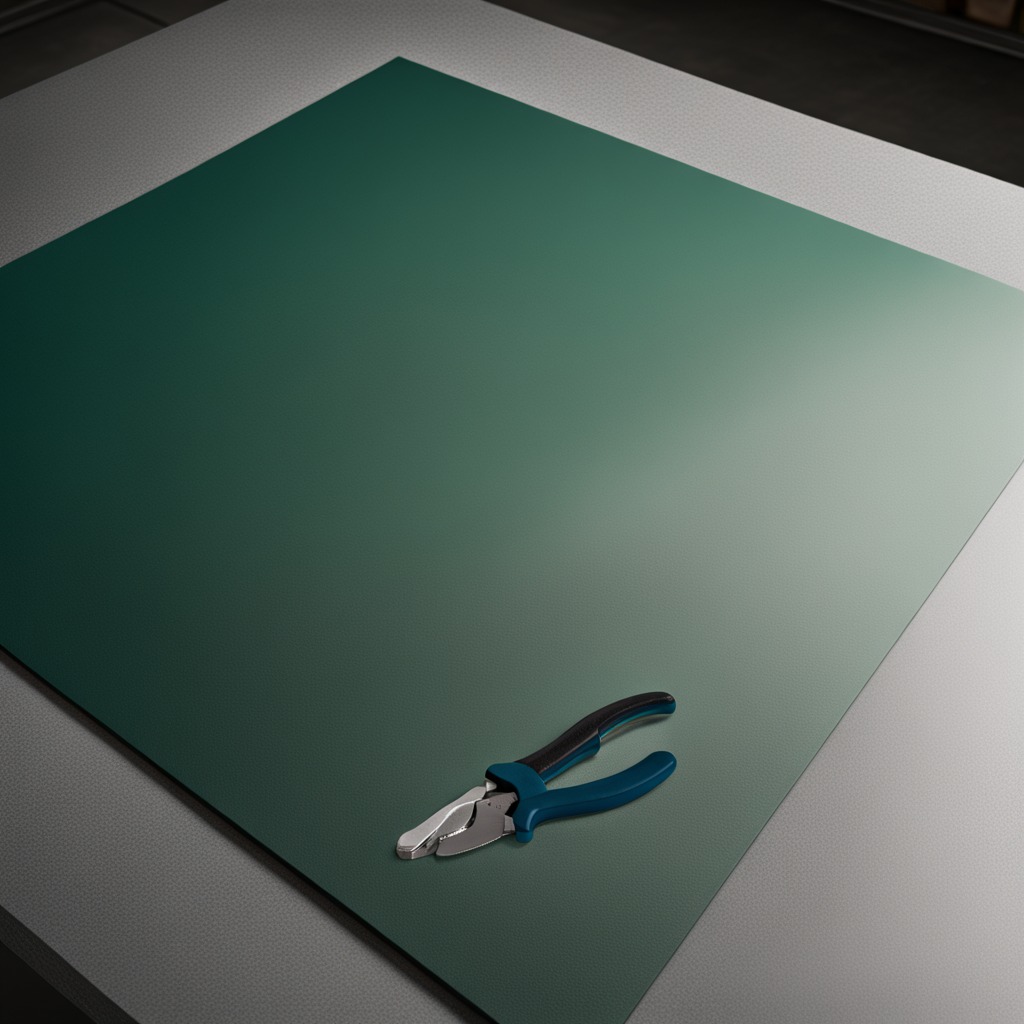
A plier lies on the granite tabletop.